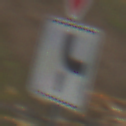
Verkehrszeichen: VerlaufVorfahrtsstrasse10
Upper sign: VorfahrtGewaehren
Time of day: MorningAfternoon
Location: Outdoor (Nature)
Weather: PartlyCloudy
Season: NotSpecified
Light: Natural